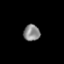
Tissue: prostate
Cell type: T cells
Senescence score: 0.2767
Nuclear area (px): 266
Mean DAPI intensity: 135.079